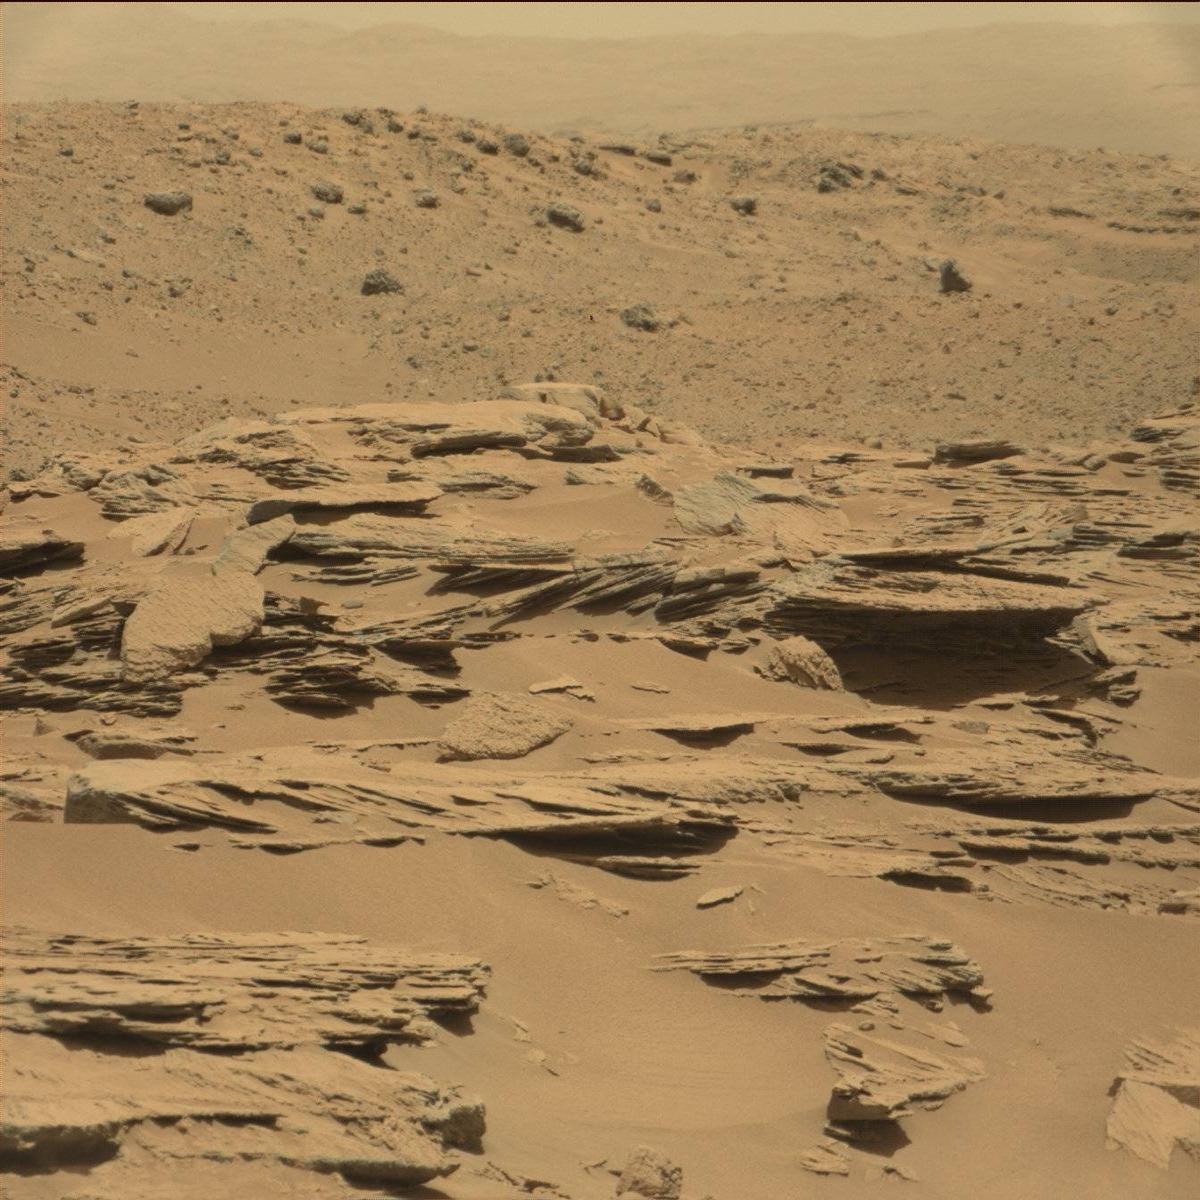
Terrain classes present: Bedrock, Ridge, Sand / Soil, Sky